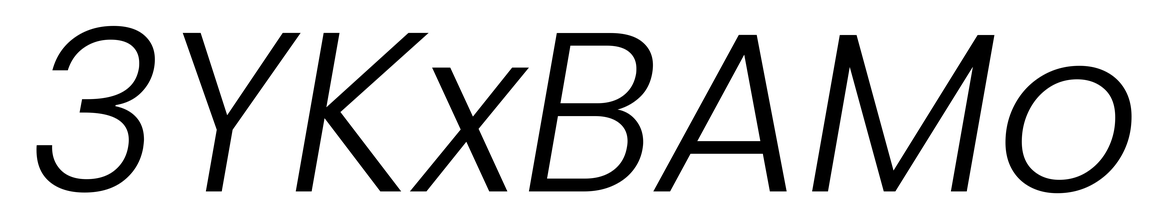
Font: Poppins-LightItalic